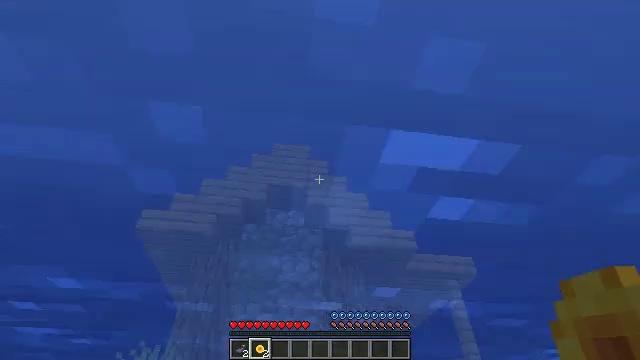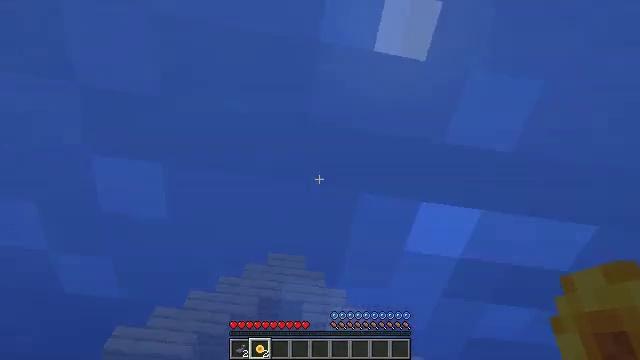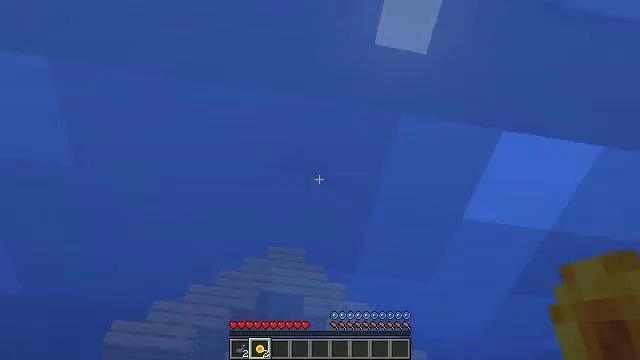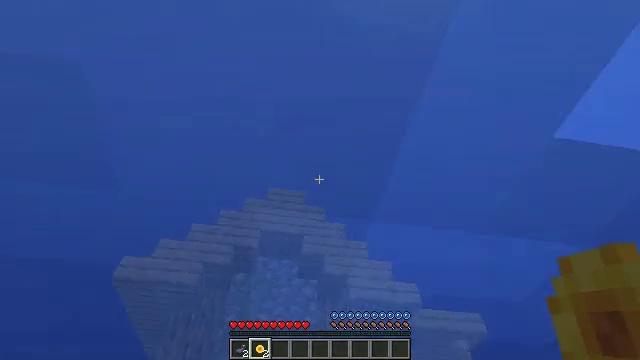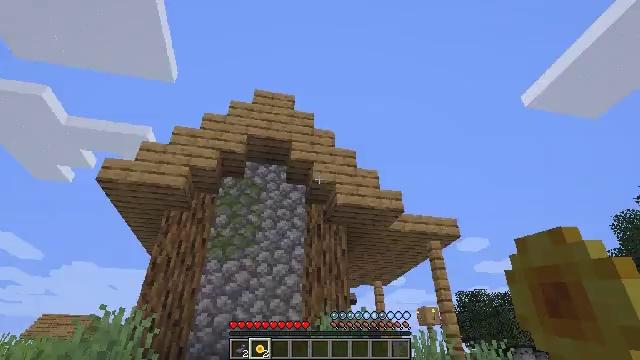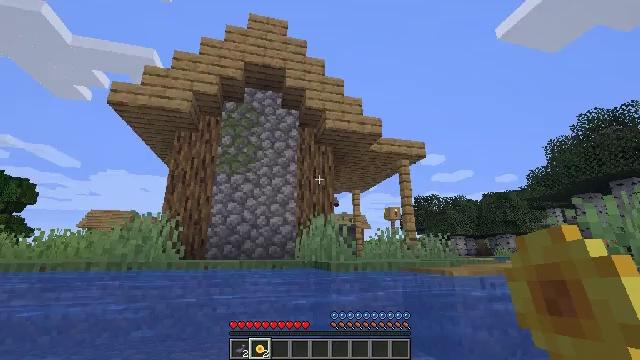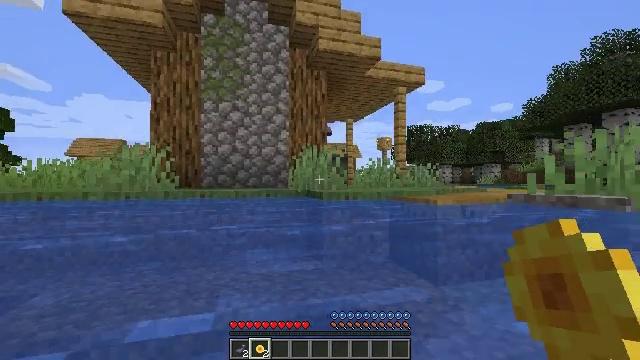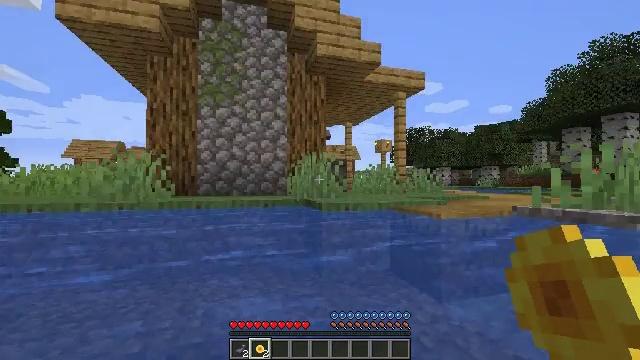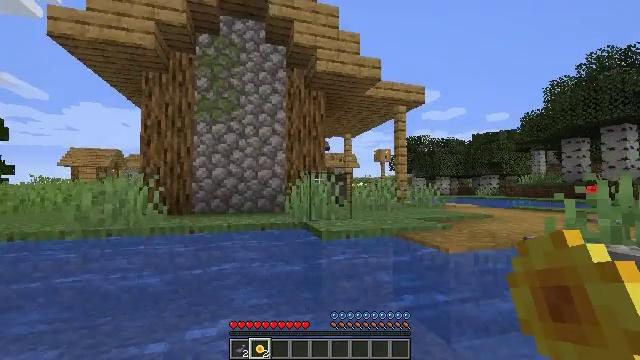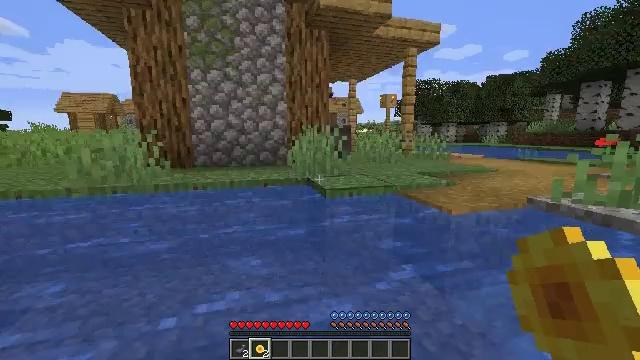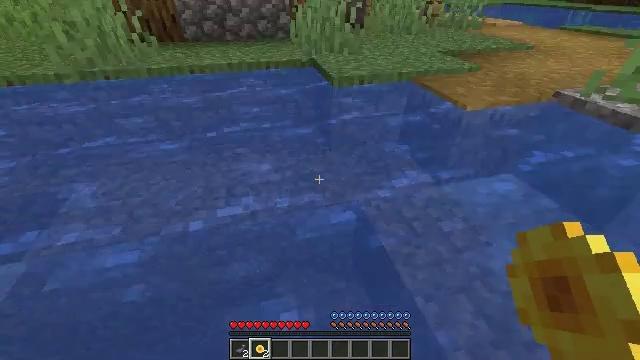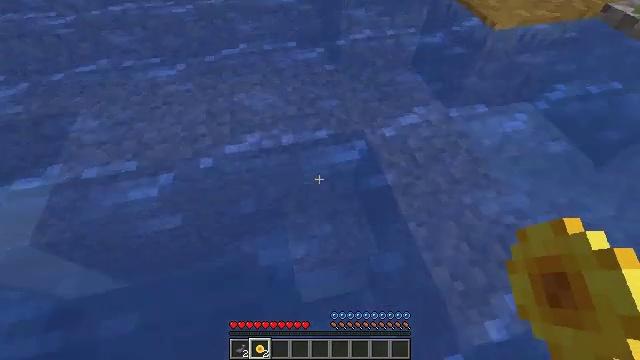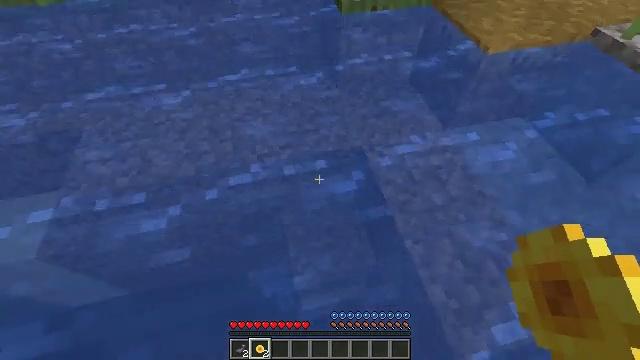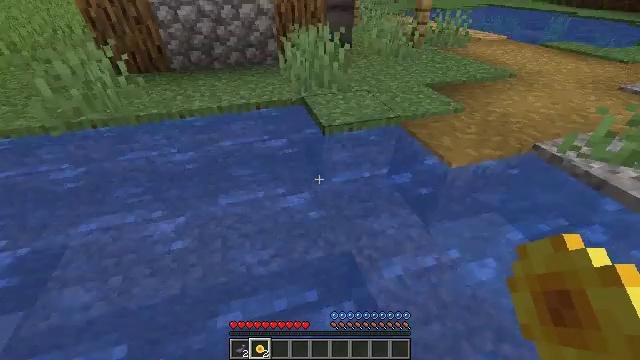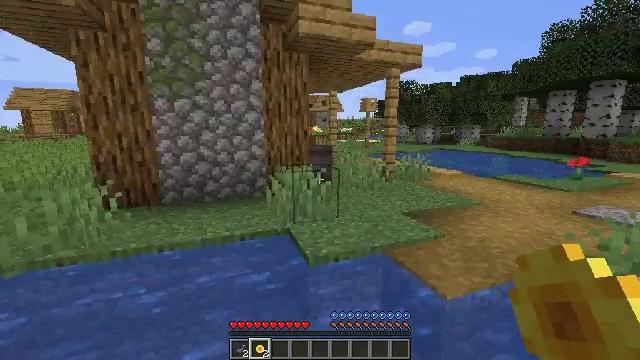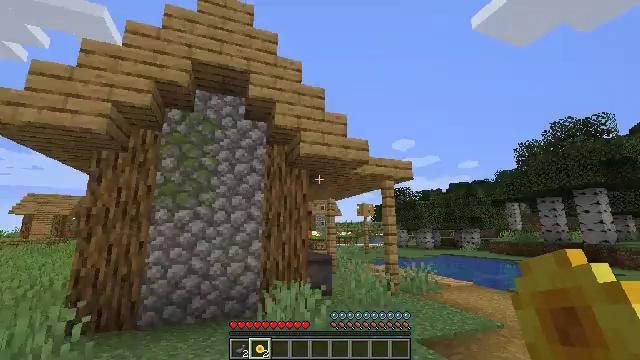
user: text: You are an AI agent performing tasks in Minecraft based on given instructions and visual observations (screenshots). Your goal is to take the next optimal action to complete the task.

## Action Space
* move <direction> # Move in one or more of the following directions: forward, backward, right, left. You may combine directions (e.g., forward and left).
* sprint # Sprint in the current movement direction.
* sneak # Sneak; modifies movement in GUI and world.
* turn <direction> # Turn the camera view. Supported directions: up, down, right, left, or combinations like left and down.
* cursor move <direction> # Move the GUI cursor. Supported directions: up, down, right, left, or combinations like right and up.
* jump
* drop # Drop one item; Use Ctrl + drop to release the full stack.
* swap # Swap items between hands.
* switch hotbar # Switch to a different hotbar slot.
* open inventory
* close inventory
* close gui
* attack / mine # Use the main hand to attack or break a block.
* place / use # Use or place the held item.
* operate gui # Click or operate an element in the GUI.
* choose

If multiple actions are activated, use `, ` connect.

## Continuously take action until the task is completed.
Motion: motion action
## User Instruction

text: Open the crafting table to craft yellow dye.
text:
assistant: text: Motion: move forward, turn up, jump
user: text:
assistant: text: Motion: move forward, turn down, jump
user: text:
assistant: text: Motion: move forward, turn down, jump
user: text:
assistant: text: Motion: move forward, turn right and down, jump
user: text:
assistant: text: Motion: move forward, turn right and down, jump
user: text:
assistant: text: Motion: move forward, turn right and down, jump
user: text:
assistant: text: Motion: move forward, jump
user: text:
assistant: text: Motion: move forward, turn up, jump
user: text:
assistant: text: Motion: move forward, turn down, jump
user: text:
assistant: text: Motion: move forward, turn left and down, jump
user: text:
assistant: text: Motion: move forward, turn left and down, jump
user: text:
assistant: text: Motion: move forward, jump
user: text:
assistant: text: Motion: move forward, turn right and up, jump
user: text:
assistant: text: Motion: move forward, turn right and up, jump
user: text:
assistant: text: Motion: move forward, turn up, jump
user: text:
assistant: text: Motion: move forward, turn left and down, jump
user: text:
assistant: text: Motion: move forward, turn left and down, jump
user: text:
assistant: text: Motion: move forward, turn down, jump
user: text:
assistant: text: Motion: move forward, turn right and up, jump
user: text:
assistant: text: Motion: move forward, turn right and up, jump
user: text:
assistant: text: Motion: move forward, turn up, jump
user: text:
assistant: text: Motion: move forward, turn left and down, jump
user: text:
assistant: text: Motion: move forward, turn left and down, jump
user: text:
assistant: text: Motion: move forward, jump
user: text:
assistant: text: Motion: move forward, turn right and up, jump
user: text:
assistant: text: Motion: move forward, turn right and up, jump
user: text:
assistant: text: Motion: move forward, turn right and up, jump
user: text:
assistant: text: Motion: move forward, turn left and down, jump
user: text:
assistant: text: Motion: move forward, turn left and down, jump
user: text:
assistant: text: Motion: move forward, turn down, jump